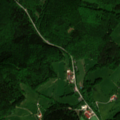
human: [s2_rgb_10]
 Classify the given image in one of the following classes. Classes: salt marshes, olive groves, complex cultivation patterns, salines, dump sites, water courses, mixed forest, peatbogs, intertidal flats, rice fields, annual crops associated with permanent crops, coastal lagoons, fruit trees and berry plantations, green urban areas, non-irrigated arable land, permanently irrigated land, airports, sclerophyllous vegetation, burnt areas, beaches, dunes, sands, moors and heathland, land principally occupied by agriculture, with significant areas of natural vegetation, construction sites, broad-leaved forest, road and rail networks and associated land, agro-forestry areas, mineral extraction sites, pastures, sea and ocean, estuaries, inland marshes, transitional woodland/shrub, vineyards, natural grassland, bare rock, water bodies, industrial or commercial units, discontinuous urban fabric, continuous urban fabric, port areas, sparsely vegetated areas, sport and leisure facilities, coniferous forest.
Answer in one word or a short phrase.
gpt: complex cultivation patterns, land principally occupied by agriculture, with significant areas of natural vegetation, broad-leaved forest, mixed forest